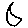
Label: moon